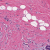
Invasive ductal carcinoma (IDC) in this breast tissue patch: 0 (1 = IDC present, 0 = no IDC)